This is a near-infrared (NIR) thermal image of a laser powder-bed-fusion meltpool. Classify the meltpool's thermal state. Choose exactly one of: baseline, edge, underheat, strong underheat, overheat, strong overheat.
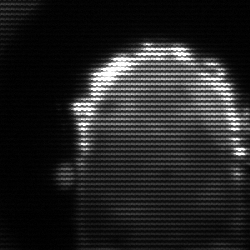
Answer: baseline